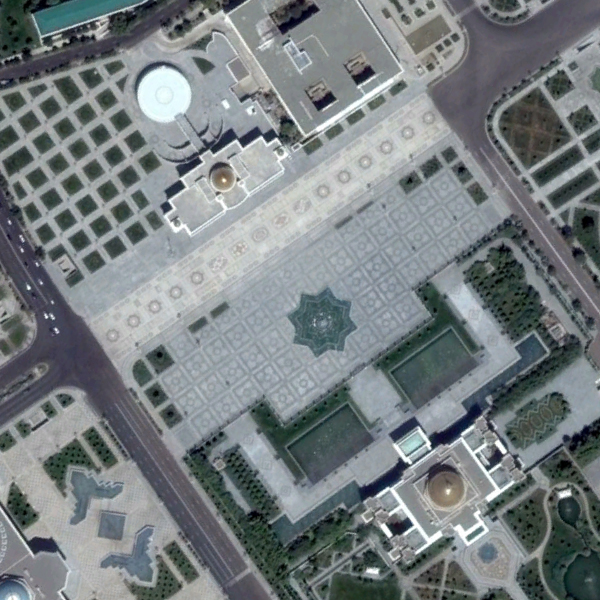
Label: Square